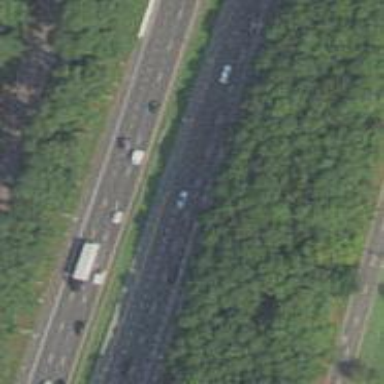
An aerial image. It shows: Motorway.